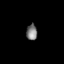
Tissue: lung
Cell type: Epithelial cells
Senescence score: 0.1785
Nuclear area (px): 170
Mean DAPI intensity: 123.947